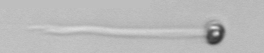
Label: flagellate